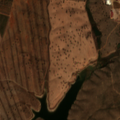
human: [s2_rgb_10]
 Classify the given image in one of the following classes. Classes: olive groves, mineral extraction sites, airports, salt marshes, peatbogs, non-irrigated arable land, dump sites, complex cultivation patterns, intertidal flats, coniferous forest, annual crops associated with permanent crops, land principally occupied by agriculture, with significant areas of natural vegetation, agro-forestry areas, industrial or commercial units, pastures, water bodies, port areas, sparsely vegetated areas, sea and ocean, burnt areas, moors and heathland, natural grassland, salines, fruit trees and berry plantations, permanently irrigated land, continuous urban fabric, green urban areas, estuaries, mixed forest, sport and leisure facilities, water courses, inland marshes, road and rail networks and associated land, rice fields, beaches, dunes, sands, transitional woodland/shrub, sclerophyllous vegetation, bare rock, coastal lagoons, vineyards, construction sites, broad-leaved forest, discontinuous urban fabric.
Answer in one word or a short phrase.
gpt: permanently irrigated land, vineyards, olive groves, agro-forestry areas, transitional woodland/shrub, water bodies